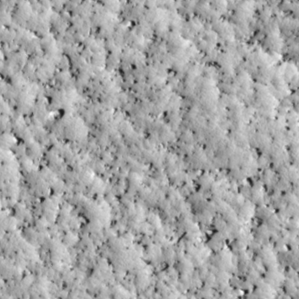
Label: non_frost